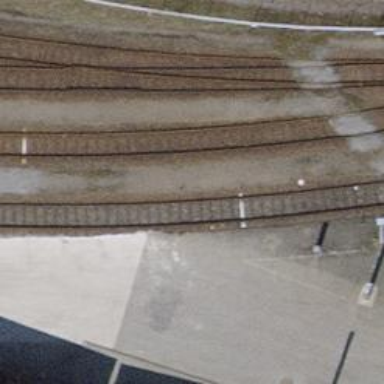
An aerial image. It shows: Single railway spur track.